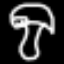
Label: mushroom